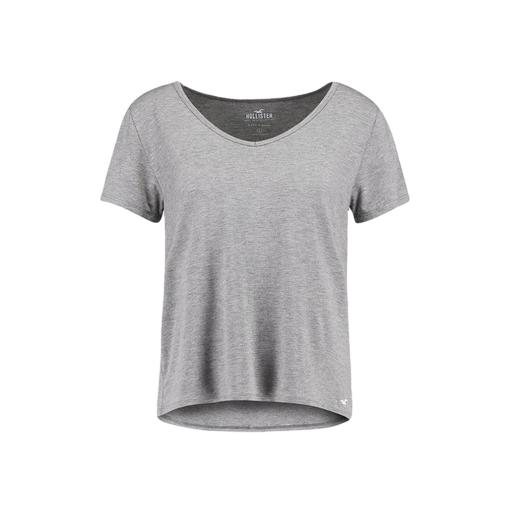
low neck tee light heather, gray yoga tee, silver high-low t-shirt, white background